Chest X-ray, AP view. Patient: 46 years old, sex F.
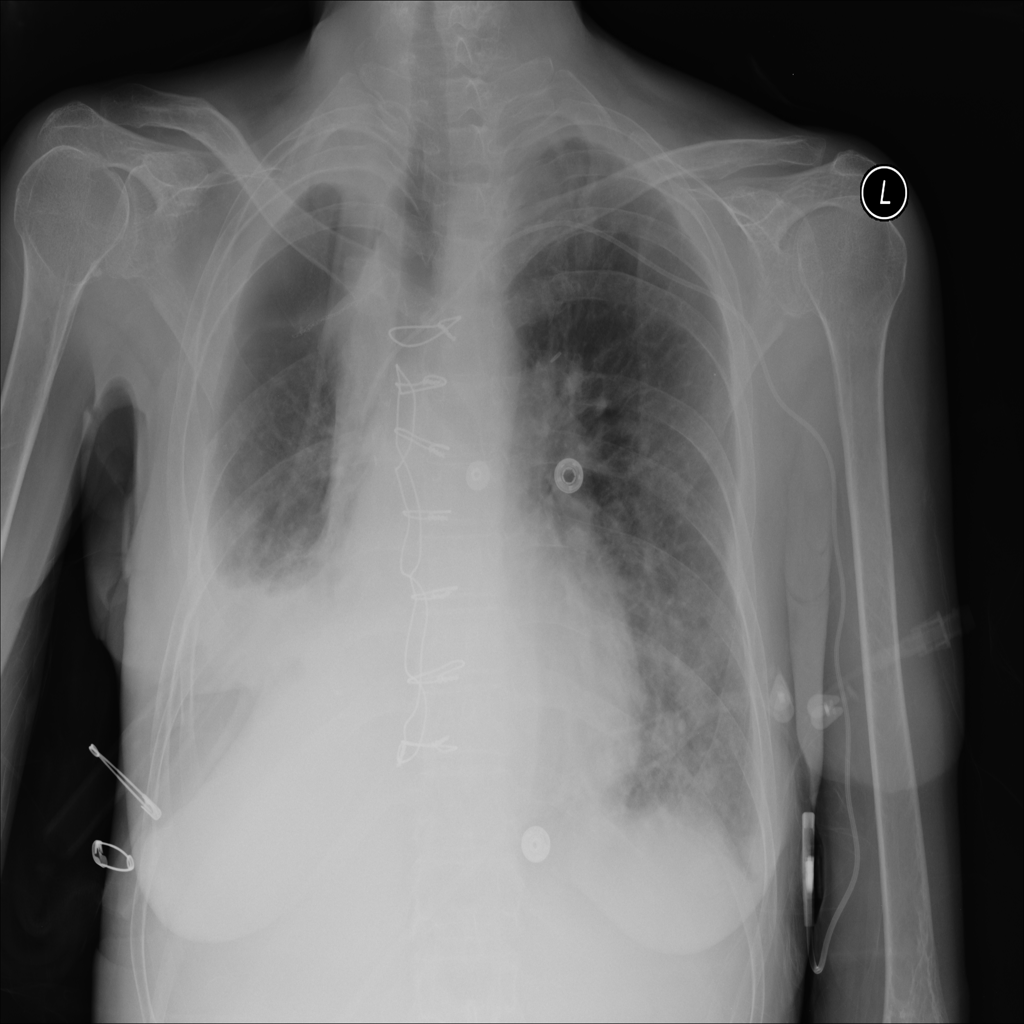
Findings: Atelectasis, Consolidation, Pneumothorax